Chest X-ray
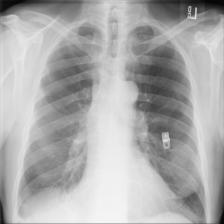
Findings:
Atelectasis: positive
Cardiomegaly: negative
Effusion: positive
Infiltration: negative
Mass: negative
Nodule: positive
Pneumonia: negative
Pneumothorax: negative
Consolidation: positive
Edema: negative
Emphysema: negative
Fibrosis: negative
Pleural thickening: negative
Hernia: negative